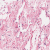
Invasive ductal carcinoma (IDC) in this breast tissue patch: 0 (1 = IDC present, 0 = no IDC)